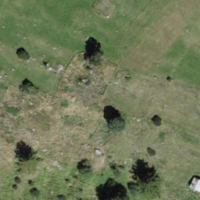
EUNIS habitat code: 26
Species observed at this site:
Aegithalos caudatus
Lanius collurio
Periparus ater